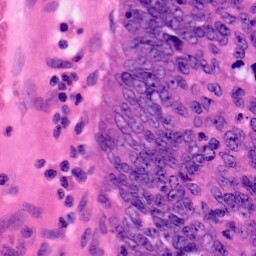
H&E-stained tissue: Colon